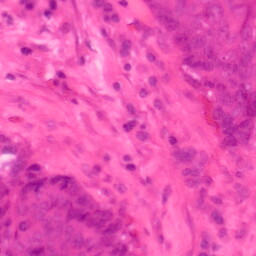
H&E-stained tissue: Colon